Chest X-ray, PA view. Patient: 31 years old, sex M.
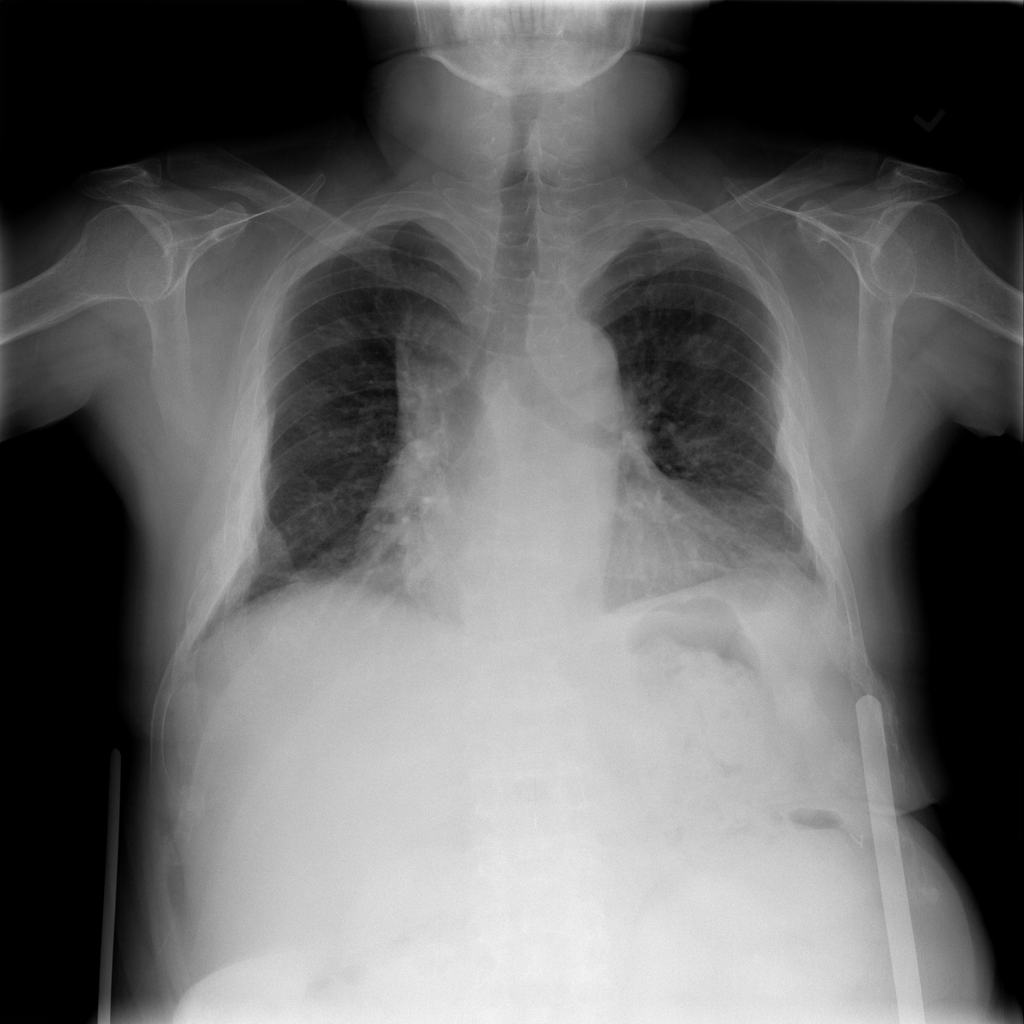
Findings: No Finding